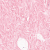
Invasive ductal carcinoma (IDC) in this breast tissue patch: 0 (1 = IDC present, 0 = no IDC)